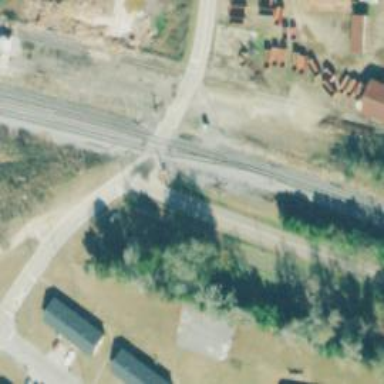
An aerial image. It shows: Level crossing on the railway with lights.